Question: I just want to compare products that's why I need to show products with there attributes in column format. The First column will show attributes and rest of column shows attributes value for each column.
Simple select statement is as follows
'''
SELECT product_Id,product_Name,product_Price ,product_Description,product_weight
from tblProduct
WHERE product_Id in (1139,1140,1144)
'''
Now I want to show my output in following way

I know that I need to use pivot to get that desired output. and i have tried in following way
'''
SELECT MAX(ISNULL([1139],'')),MAX(ISNULL([1140],'')),MAX(ISNULL([1144],''))
FROM
(
SELECT product_Id,product_Name,product_Price,product_Description,product_weight
FROM tblProduct where product_Id in (1139,1140,1144)
)s
PIVOT
(
MAX(product_Name)
FOR product_Id in ([1139],[1140],[1144])
) AS PVT
'''
but this only done for a single column but i needed for all attributes.
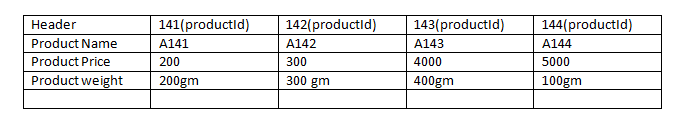
Answer: Since you are attempting to aggregate for attributes that exist in multiple columns, that is an indicator that you will need to apply both the <URL> functions.
The UNPIVOT will take your column values and convert them to rows. The code to unpivot will be similar to this:
'''
select product_id, header, value
from
(
select product_id,
product_name,
cast(product_price as varchar(10)) product_price,
product_weight
from tblProduct
) p
unpivot
(
value
for header in (product_name, product_price, product_weight)
) unp
'''
See <URL>. You will notice that there is a subquery in this that converts the 'product_price' column to a varchar. This is because the datatypes of the columns you want in rows must be the same. So you might have to perform data conversions to get this to work properly.
The unpivot generates a result that looks like this:
'''
| PRODUCT_ID | HEADER | VALUE |
---------------------------------------
| 141 | product_name | A141 |
| 141 | product_price | 200 |
| 141 | product_weight | 200gm |
'''
Once the data is in the rows, you can apply the PIVOT function to the 'product_id' column values.
'''
select header, [141], [142], [143], [144]
from
(
select product_id, header, value
from
(
select product_id,
product_name,
cast(product_price as varchar(10)) product_price,
product_weight
from tblProduct
) p
unpivot
(
value
for header in (product_name, product_price, product_weight)
) unp
) d
pivot
(
max(value)
for product_id in ([141], [142], [143], [144])
) piv
'''
See <URL>. This gives a result:
'''
| HEADER | 141 | 142 | 143 | 144 |
--------------------------------------------------
| product_name | A141 | A142 | A143 | A144 |
| product_price | 200 | 300 | 4000 | 5000 |
| product_weight | 200gm | 300gm | 400gm | 100gm |
'''
The above version will work great if you have a known number of 'product_id' values that you want as columns. But if you have an unknown number, then you will want to implement dynamic SQL:
'''
DECLARE @cols AS NVARCHAR(MAX),
@query AS NVARCHAR(MAX)
select @cols = STUFF((SELECT distinct ',' + QUOTENAME(product_id)
from tblProduct
FOR XML PATH(''), TYPE
).value('.', 'NVARCHAR(MAX)')
,1,1,'')
set @query = 'SELECT header, ' + @cols + '
from
(
select product_id, header, value
from
(
select product_id,
product_name,
cast(product_price as varchar(10)) product_price,
product_weight
from tblProduct
) p
unpivot
(
value
for header in (product_name, product_price, product_weight)
) unp
) x
pivot
(
max(value)
for product_id in (' + @cols + ')
) p '
execute(@query)
'''
See <URL>. This will generate the same result as the static/hard-coded version of the query.